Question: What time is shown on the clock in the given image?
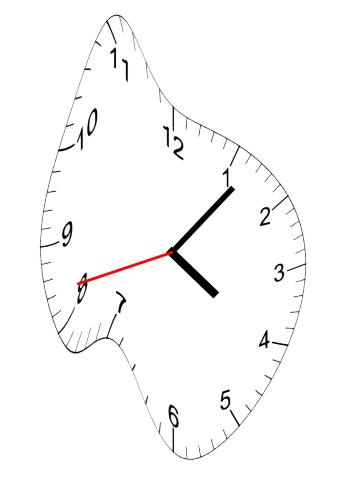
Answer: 04:06:42